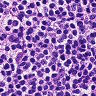
Metastatic tissue present: no